Field crop: maize
Growth stage: 1
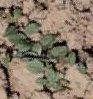
Species: convolvulus